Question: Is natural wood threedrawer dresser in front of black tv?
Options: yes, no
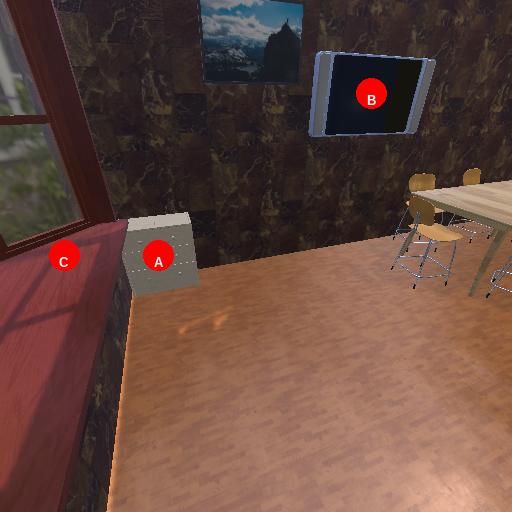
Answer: yes